Question: ## Background
I wanted to make a rounded progress bar that is determinate (meaning ), so I searched the Internet and found a short answer of Romain Guy, <URL>.
So I grabbed the code and used it in a sample project:
the (part of the) layout file:
'''
<ProgressBar
android:layout_width="50dp"
android:layout_height="50dp"
android:background="@color/backColor"
android:indeterminate="false"
android:indeterminateOnly="false"
android:max="100"
android:progress="33"
android:progressDrawable="@drawable/progress" />
'''
drawable/progress.xml
'''
<?xml version="1.0" encoding="utf-8"?>
<layer-list xmlns:android="http://schemas.android.com/apk/res/android" >
<!-- <item android:drawable="@drawable/progress_circular_background"/> -->
<item>
<shape
android:innerRadiusRatio="3.4"
android:shape="ring"
android:thicknessRatio="6.0" >
<gradient
android:endColor="#ffffffff"
android:startColor="#ff000000"
android:type="sweep"
android:useLevel="true" />
</shape>
</item>
<item>
<rotate
android:drawable="@drawable/progress_particle"
android:fromDegrees="0"
android:pivotX="50%"
android:pivotY="50%"
android:toDegrees="360" />
</item>
</layer-list>
'''
screenshots (not exactly of the current code) :

## The question
It works fine, but I don't understand how it works.
How does the progress bar know what to change exactly on the drawables, and how ?
For example, how does it know how to take only the ring shape from 0 degrees on the right, and not from other places?
Is it possible to customize how it work?
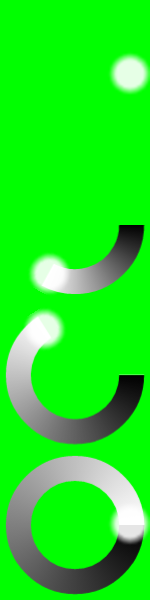
Answer: The ProgressBar works by changing the of the associated drawable. In 'doRefreshProgress()':
'''
final int level = (int) (scale * MAX_LEVEL);
(progressDrawable != null ? progressDrawable : d).setLevel(level);
'''
A <URL> is, basically, an integer number that may have different meanings for different kinds of 'Drawable' subclasses.
> This allows a drawable to vary its imagery based on a continuous
controller, for example to show progress or volume level.Returns true if this change in level has caused the appearance of the Drawable to change (hence requiring an invalidate), otherwise returns false.
In particular, a 'GradientDrawable' (with 'useLevel="true"', such as this one) uses the level value to know which fraction of the drawable should be drawn. For example, for a , the rectangle is calculated as:
'''
final float level = st.mUseLevel ? (float) getLevel() / 10000.0f : 1.0f;
x0 = r.left; y0 = r.top;
x1 = level * r.right; y1 = y0;
'''
In the case of a gradient such as this one, the level determines what fraction of the total 360 deg angle should be drawn:
'''
float sweep = st.mUseLevelForShape ? (360.0f * getLevel() / 10000.0f) : 360f;
'''
In short, as the 'setProgress()' method is called, this value changes, and the ring is progressively filled.
As for the 'RotateDrawable', it uses the same exact mechanism to rotate the 'progress_particle' bitmap (which is just a transparent square with a white dot at 90 deg) around its center:
'''
mState.mCurrentDegrees = mState.mFromDegrees +
(mState.mToDegrees - mState.mFromDegrees) * ((float) level / MAX_LEVEL);
'''
Finally, about the part, that's just a matter of convention. Ring GradientDrawables start from the right. The first lines in the ring path calculation are:
'''
// inner top
ringPath.moveTo(x + radius, y);
// outer top
ringPath.lineTo(x + radius + thickness, y);
'''